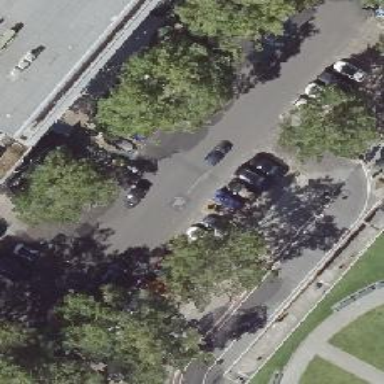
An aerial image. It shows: Street-side perpendicular parking available at this location.